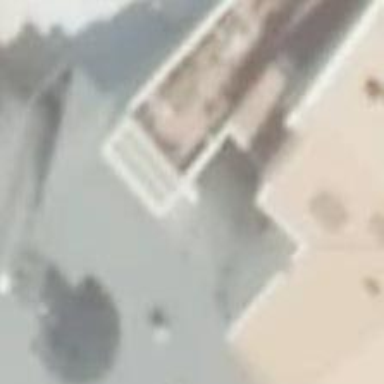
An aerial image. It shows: Part of building.